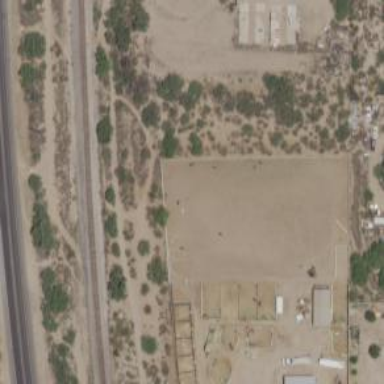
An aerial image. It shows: Equestrian pitch for leisure land activities.